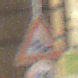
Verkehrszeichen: Stau
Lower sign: Geschwindigkeit130
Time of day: MorningAfternoon
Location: Outdoor (Urban)
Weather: PartlyCloudy
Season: NotSpecified
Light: Natural